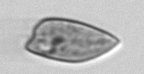
Label: Prorocentrum_dentatum